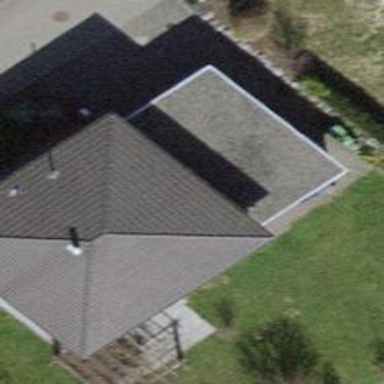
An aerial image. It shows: Garage.